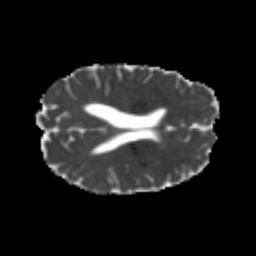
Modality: MD
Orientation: axial
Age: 25
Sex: male
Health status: healthy
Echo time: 0.074 s